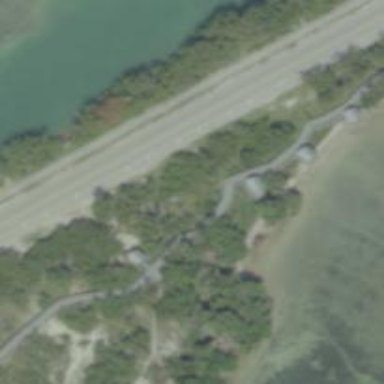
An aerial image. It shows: Footway on bridge.